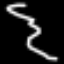
Label: squiggle